Question: What is the result of this measurement?
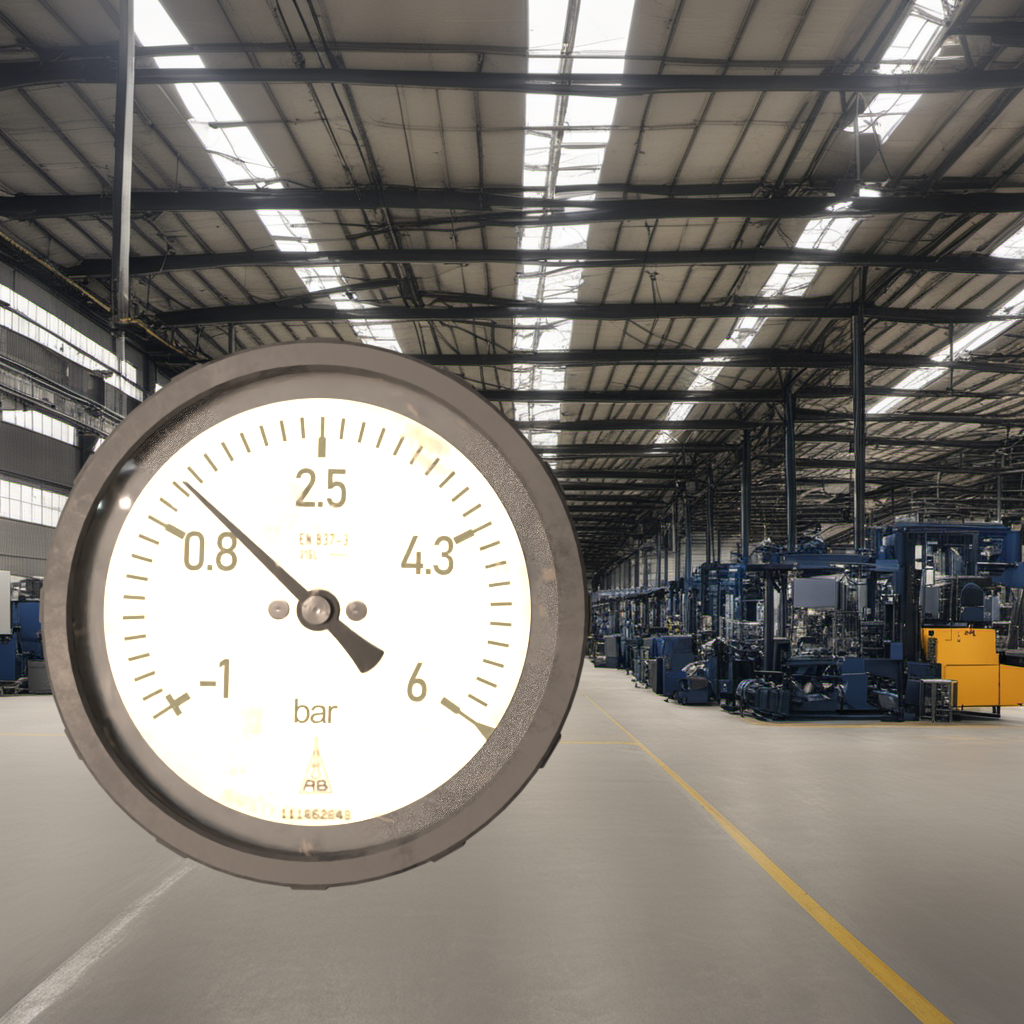
Answer: The result is 1.16
Question: What is the reading range of this measurement?
Answer: The range is from -1 to 6
Question: What is the minimum and maximum value of this measurement?
Answer: The minimum value is -1 and the maximum value is 6